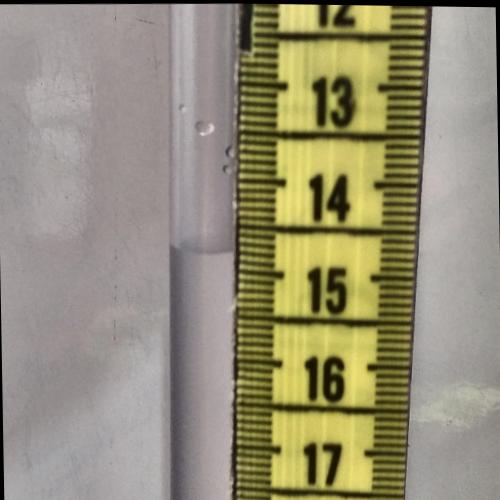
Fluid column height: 14.8 cm